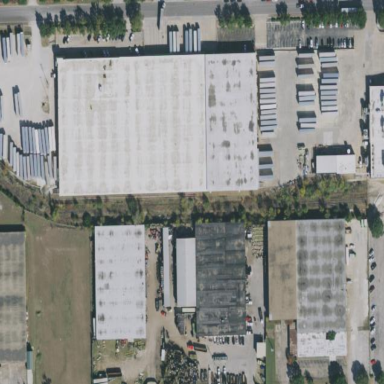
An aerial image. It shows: Warehouse building.